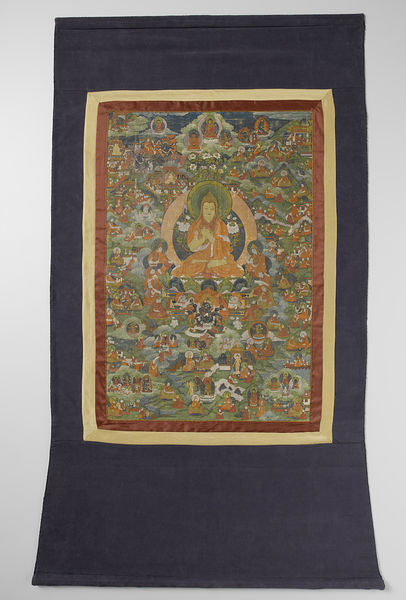
Titel: Thang-ka, centrale figuur Tsong-kha-pa
Standort: Amsterdam
Institution: Rijksmuseum
Schlagwörter: blue, people, red, velvet, black, carpet, green, painting, seated, pink, print, sewing, tapestry, clouds, gods, heaven, sky, orange, water, village, mat, fabric, silk, story, photo, rectangle, prayer, religion, cloth, woven, god, goddess, chinese, paint, china, hanging, quilt, textile, buddha, border, geometry, world, egyptian, india, material, embroidery, banner, halo, icon, wall painting, panel, mini, worship, buddhism, hindu, vishnu, nirvana, wisdom, pary, willage, gemotry, buddah, budah, oange